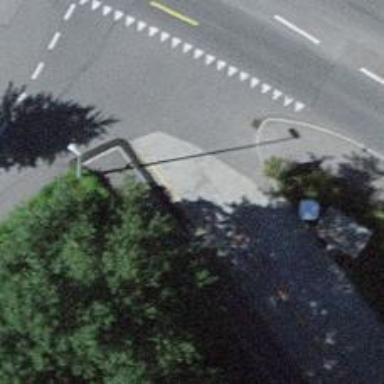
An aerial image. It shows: Post box.